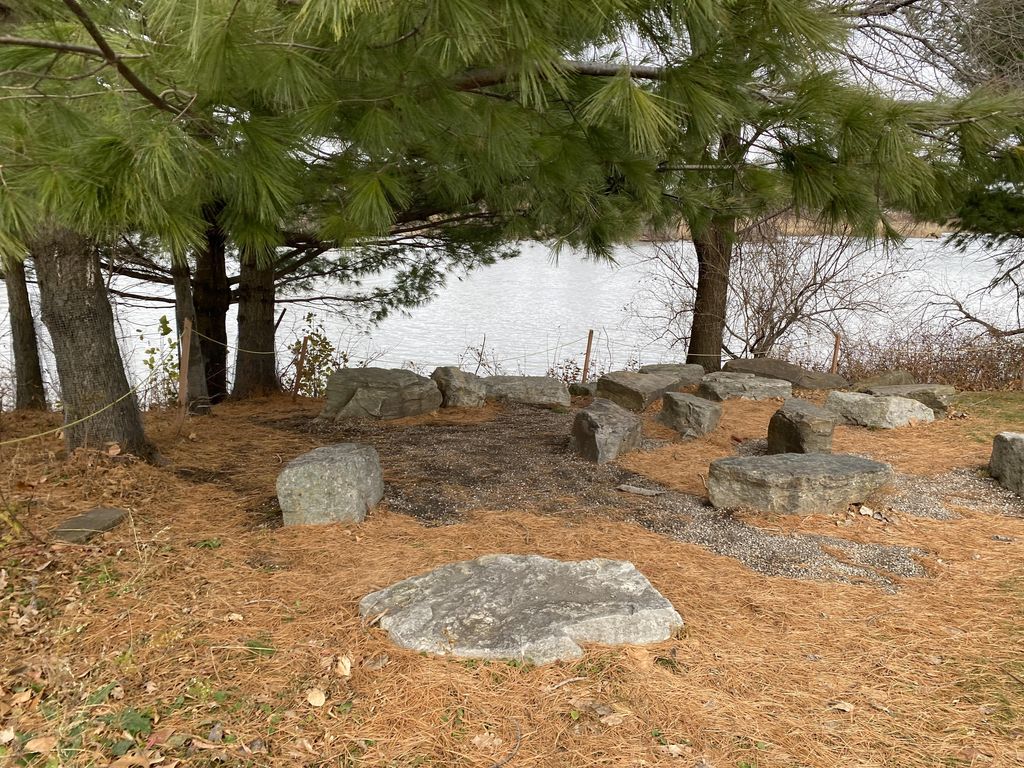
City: montreal